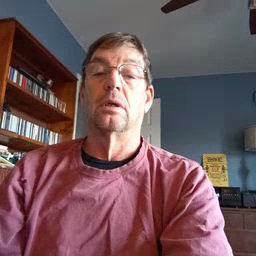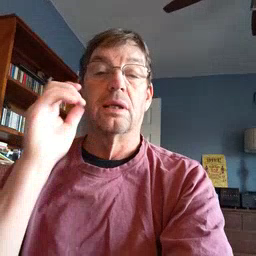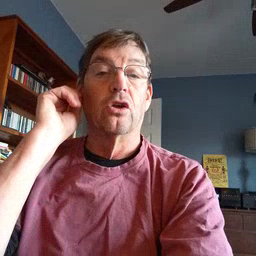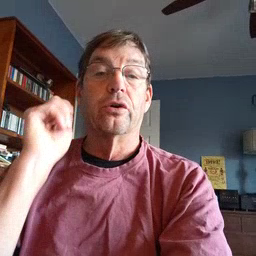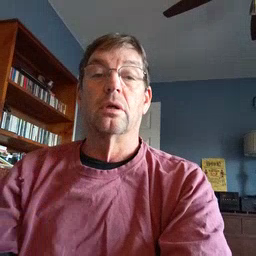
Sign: ear